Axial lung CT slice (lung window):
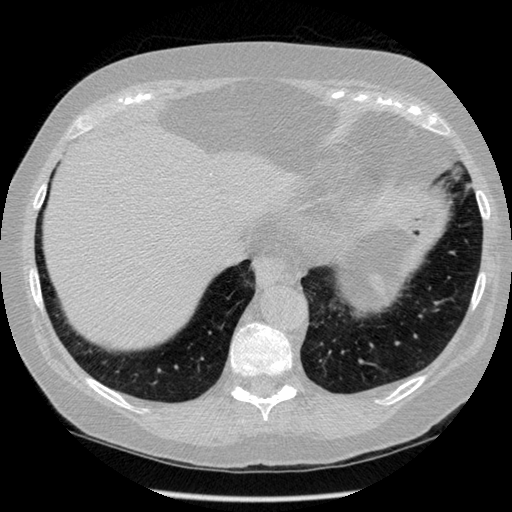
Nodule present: no